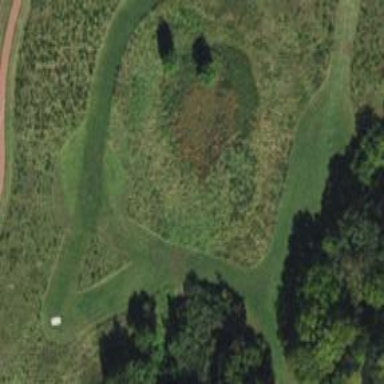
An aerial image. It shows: Disc golf basket.